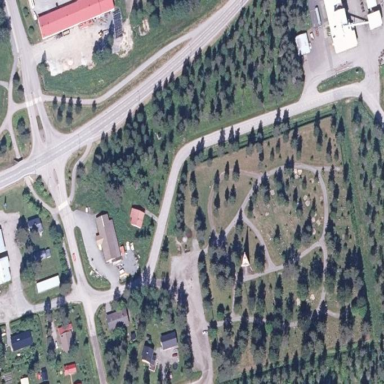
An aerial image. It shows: Cemetery.